Field crop: maize
Growth stage: 2
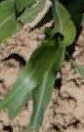
Species: maize